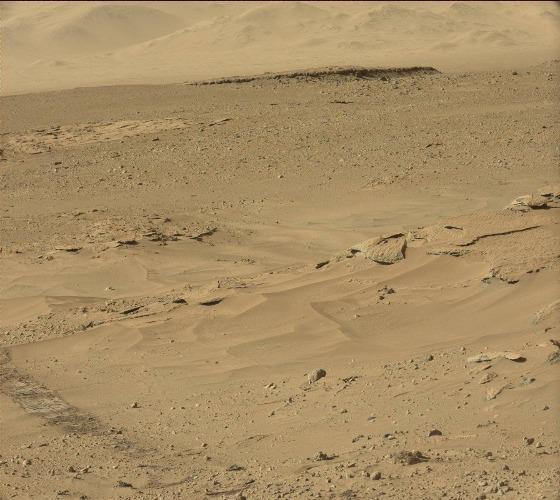
Terrain classes present: Bedrock, Gravel / Sand / Soil, Rock, Sky / Distant Mountains, Track